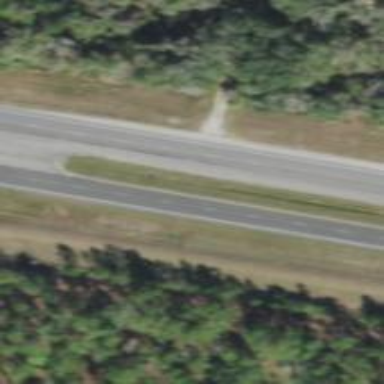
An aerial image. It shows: Asphalt road designated as trunk highway.